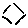
Label: hexagon